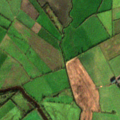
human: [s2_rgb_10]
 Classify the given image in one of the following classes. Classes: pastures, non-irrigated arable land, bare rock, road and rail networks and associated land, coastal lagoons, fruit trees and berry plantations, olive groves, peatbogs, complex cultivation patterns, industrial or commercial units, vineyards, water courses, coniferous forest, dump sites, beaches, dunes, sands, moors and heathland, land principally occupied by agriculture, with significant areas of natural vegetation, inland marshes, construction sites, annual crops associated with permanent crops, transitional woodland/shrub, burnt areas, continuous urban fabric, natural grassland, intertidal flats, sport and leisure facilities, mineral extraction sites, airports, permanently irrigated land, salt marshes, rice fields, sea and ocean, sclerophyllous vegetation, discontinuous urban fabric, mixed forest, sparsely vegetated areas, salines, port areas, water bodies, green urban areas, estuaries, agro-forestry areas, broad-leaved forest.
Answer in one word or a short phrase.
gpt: non-irrigated arable land, pastures